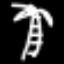
Label: palm tree